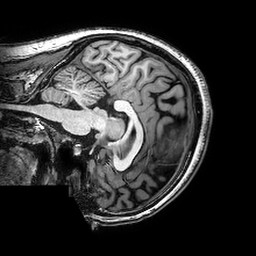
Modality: T1w
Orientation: sagittal
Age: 30
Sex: female
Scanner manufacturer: philips
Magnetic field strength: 3 T
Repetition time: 0.008227 s
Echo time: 0.00377 s